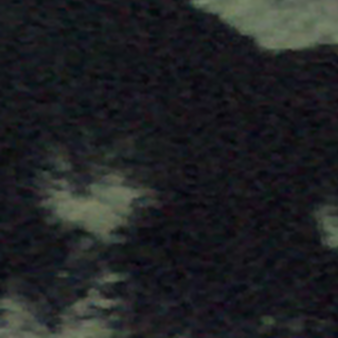
Label: other